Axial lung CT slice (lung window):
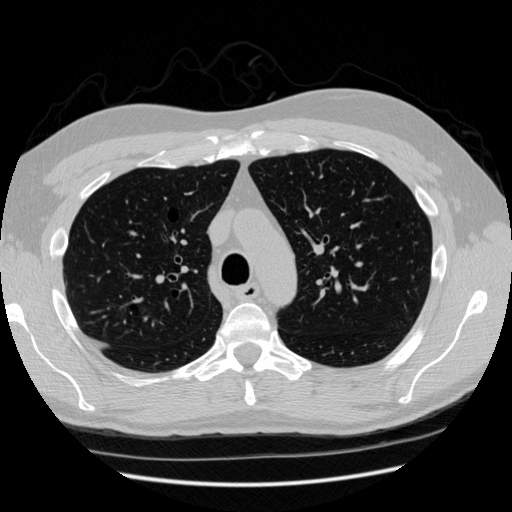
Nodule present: no